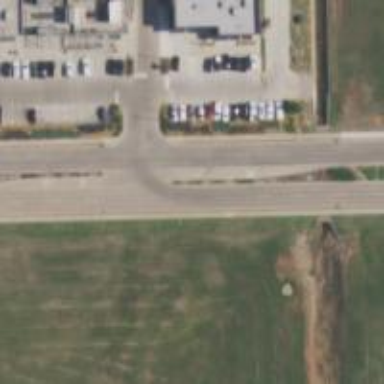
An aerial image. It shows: Tertiary link road.